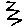
Label: zigzag